Chest X-ray. View position: PA
Patient age: 41
Patient sex: F
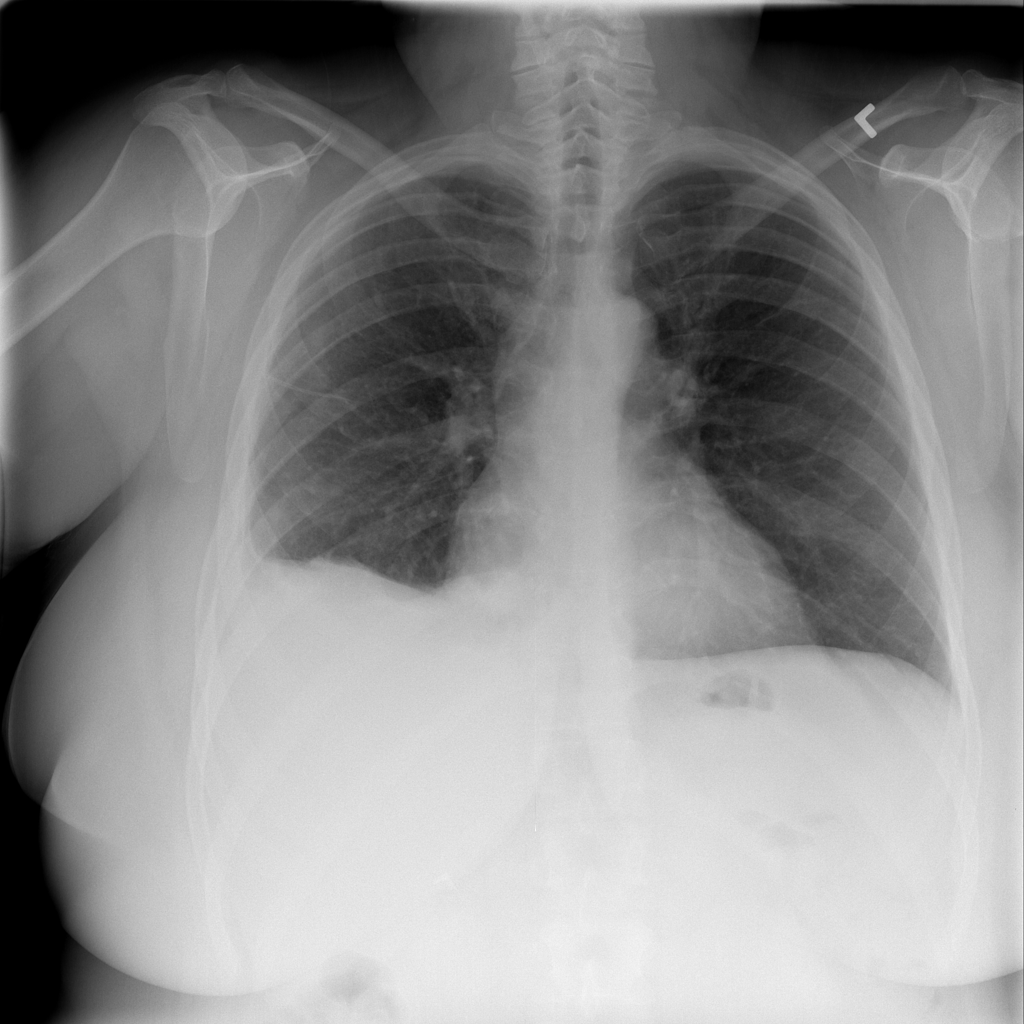
Finding: Pneumothorax